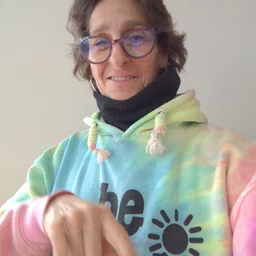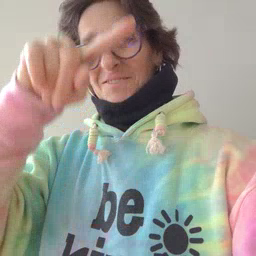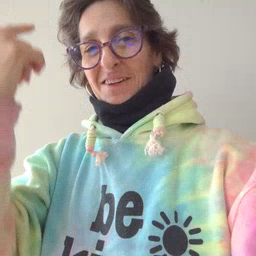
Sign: black